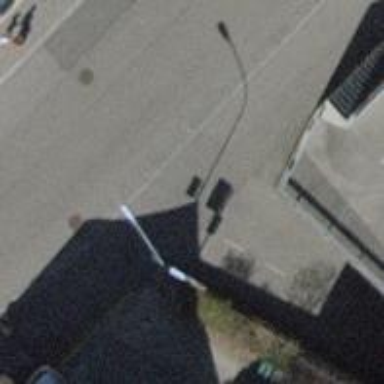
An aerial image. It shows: Unmarked crossing with traffic calming table on the road.